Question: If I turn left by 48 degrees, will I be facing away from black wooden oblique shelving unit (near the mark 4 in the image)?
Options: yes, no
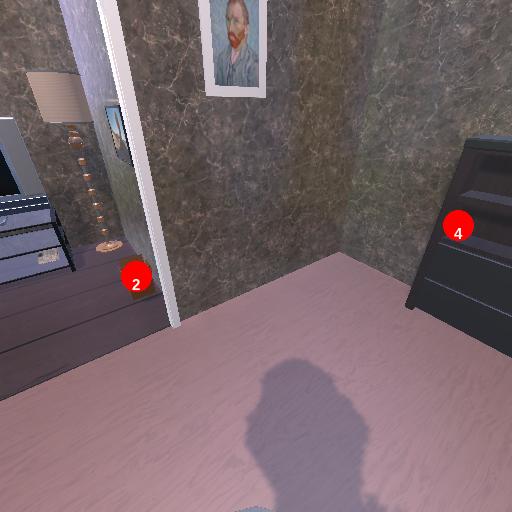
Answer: yes